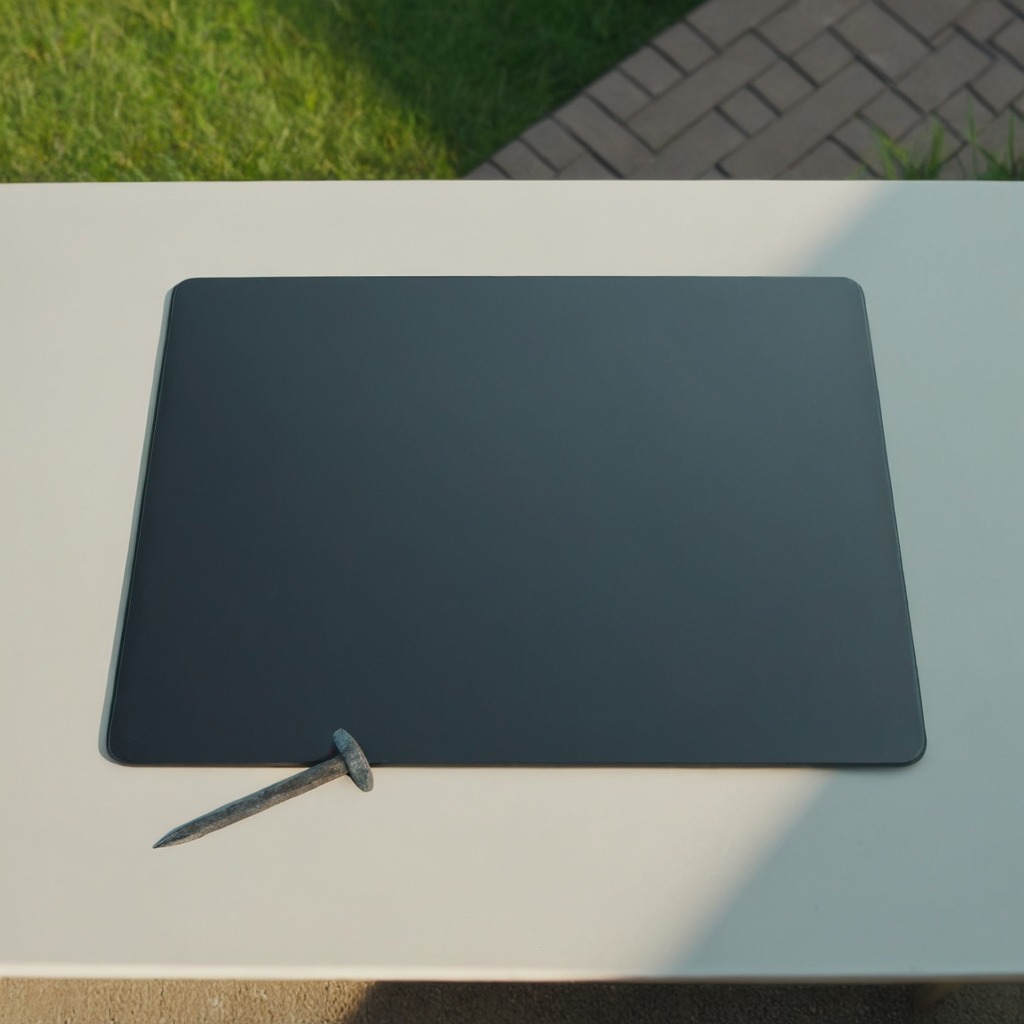
An iron nail is lying on the textured surface.